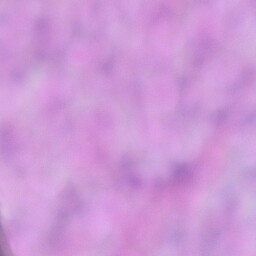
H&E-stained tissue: Cervix